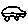
Label: car